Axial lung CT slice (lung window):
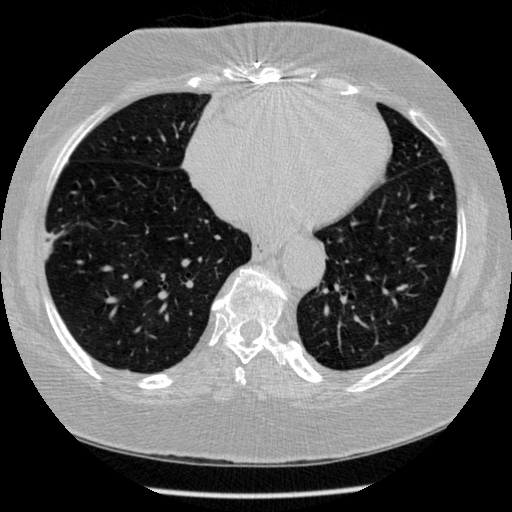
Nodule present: no